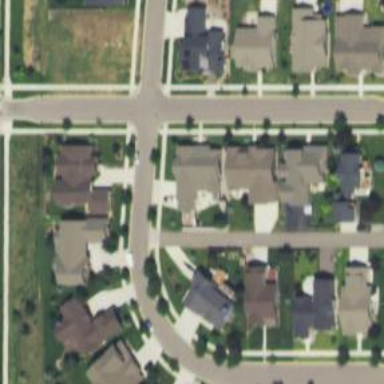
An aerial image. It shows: Residential road.